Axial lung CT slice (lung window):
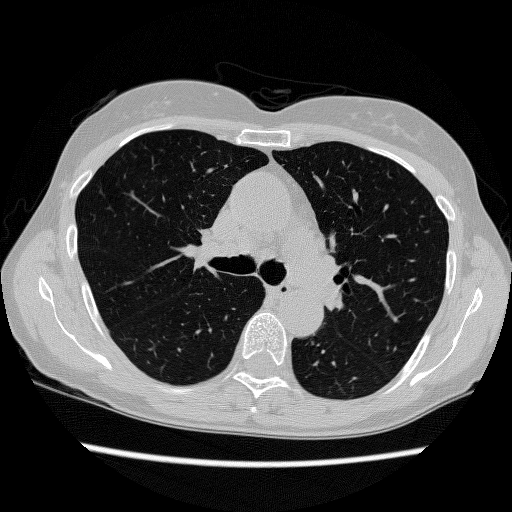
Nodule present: no